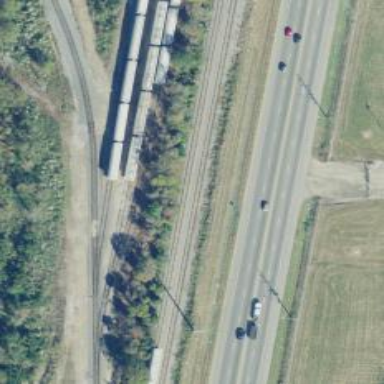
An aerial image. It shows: Railway spur service.